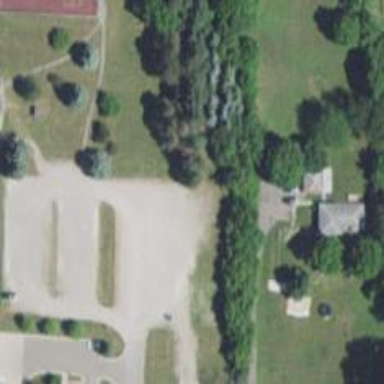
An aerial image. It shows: Unpaved surface parking area.